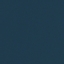
Land use / land cover class: SeaLake